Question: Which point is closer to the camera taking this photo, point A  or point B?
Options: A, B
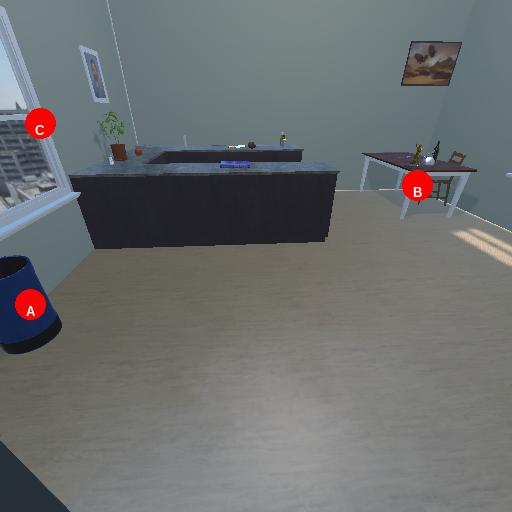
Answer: A